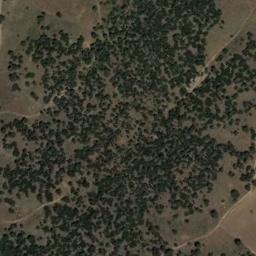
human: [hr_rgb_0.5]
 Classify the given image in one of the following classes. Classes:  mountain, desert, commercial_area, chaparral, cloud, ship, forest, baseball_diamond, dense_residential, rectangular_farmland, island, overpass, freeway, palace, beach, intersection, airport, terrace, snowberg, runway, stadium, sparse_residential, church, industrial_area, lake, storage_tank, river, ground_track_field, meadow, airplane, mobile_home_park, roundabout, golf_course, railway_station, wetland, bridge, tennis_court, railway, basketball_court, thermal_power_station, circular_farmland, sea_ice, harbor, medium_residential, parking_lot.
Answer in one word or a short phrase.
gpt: chaparral